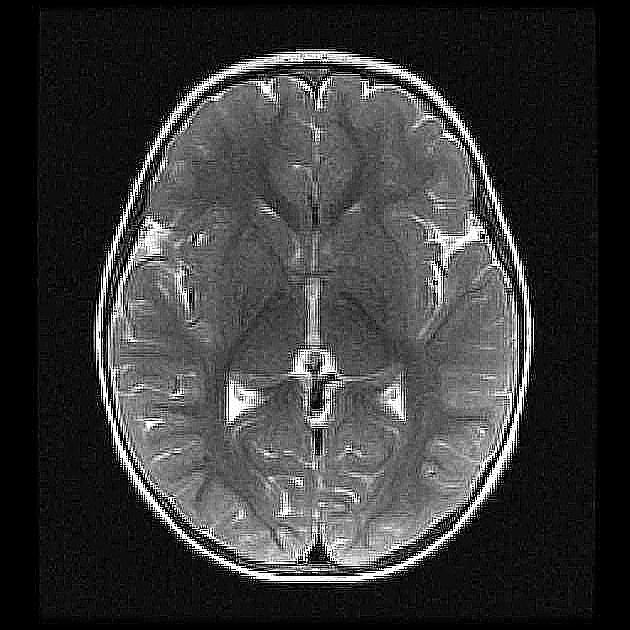
Label: notumor